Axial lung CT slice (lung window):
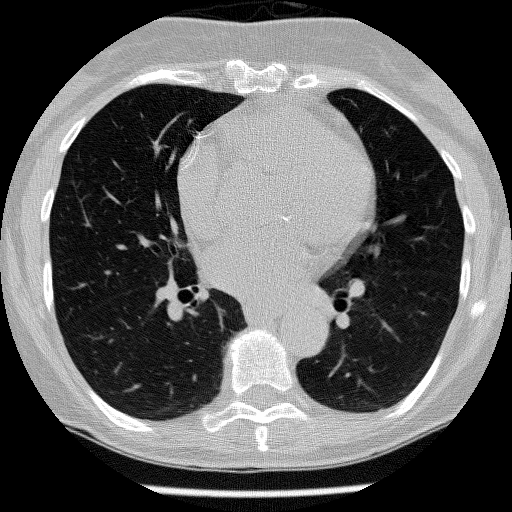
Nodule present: no